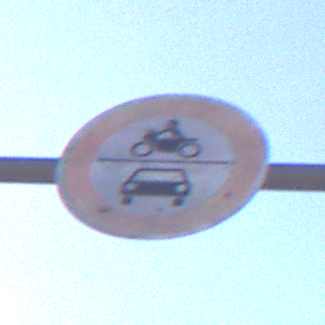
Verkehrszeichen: VerbotKraftfahrzeuge
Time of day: MorningAfternoon
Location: Outdoor (Nature)
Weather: Clear
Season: NotSpecified
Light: Natural